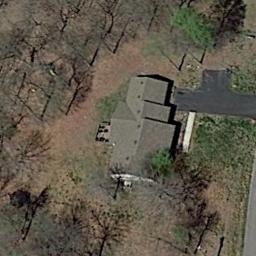
Label: residential